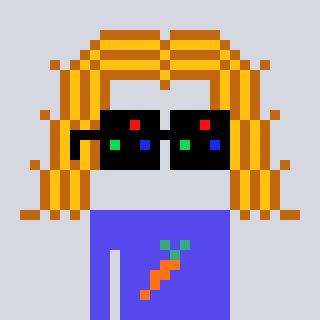
a pixel art character with square black sunglasses, a hair-shaped head and a computerblue-colored body on a cool background